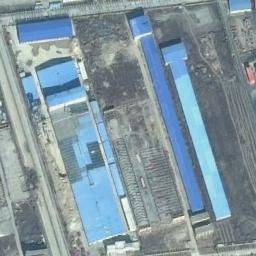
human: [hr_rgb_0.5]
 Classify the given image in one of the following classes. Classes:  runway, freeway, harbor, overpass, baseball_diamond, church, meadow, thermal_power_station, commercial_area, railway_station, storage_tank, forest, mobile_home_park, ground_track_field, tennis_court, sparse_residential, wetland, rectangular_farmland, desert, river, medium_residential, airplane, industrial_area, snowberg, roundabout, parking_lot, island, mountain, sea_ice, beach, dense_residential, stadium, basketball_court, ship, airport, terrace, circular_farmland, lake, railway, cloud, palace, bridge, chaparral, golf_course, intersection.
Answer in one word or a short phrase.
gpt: industrial_area